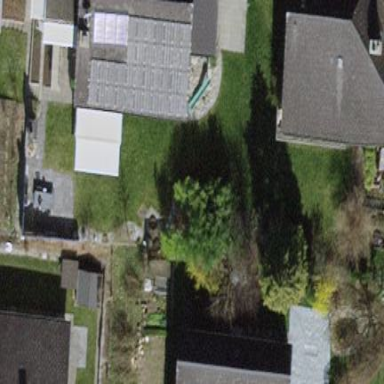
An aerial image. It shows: Detached building.